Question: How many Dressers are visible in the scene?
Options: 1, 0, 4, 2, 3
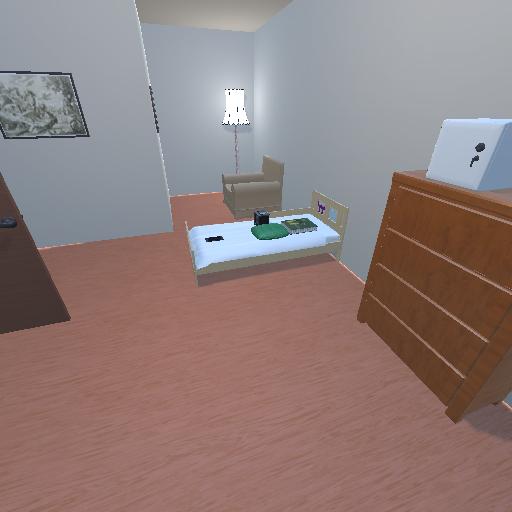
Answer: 1